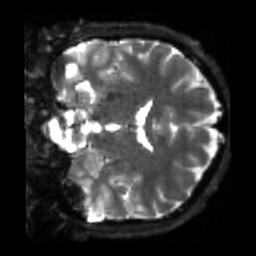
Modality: sbref
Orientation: coronal
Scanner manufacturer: siemens
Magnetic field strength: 3 T
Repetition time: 4 s
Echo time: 0.0594 s